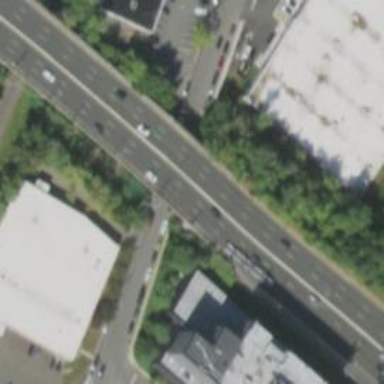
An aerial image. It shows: Urban expressway bridge on trunk highway.